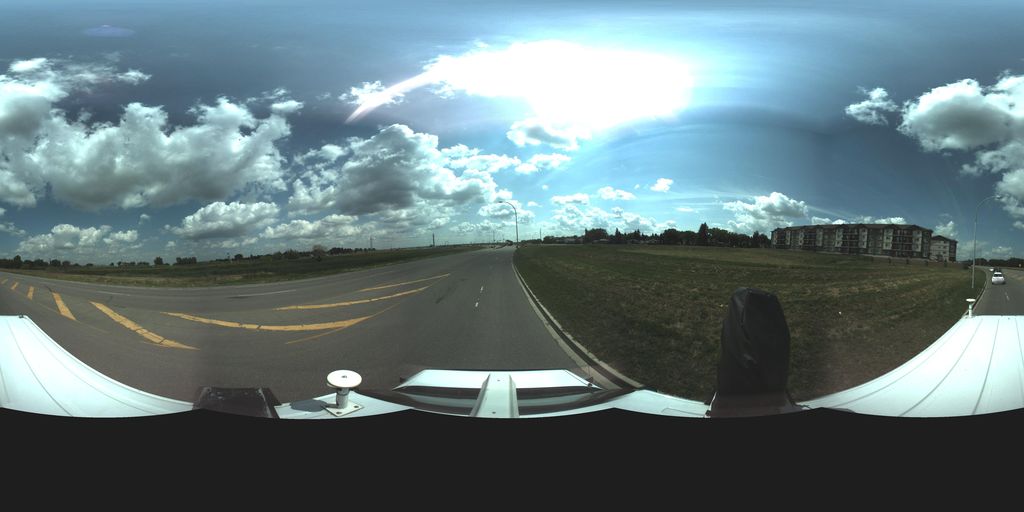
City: saskatoon